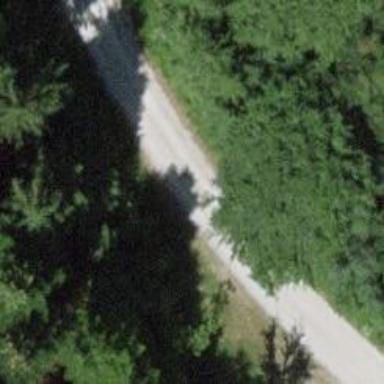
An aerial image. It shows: Track with grade 2 gravel surface.